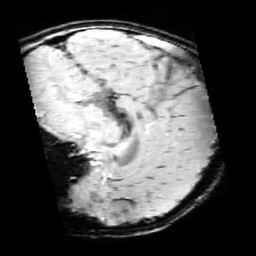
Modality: SWI
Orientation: sagittal
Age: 10
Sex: male
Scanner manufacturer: siemens
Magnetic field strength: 3 T
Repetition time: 0.027 s
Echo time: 0.02 s